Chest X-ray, AP view. Patient: 32 years old, sex M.
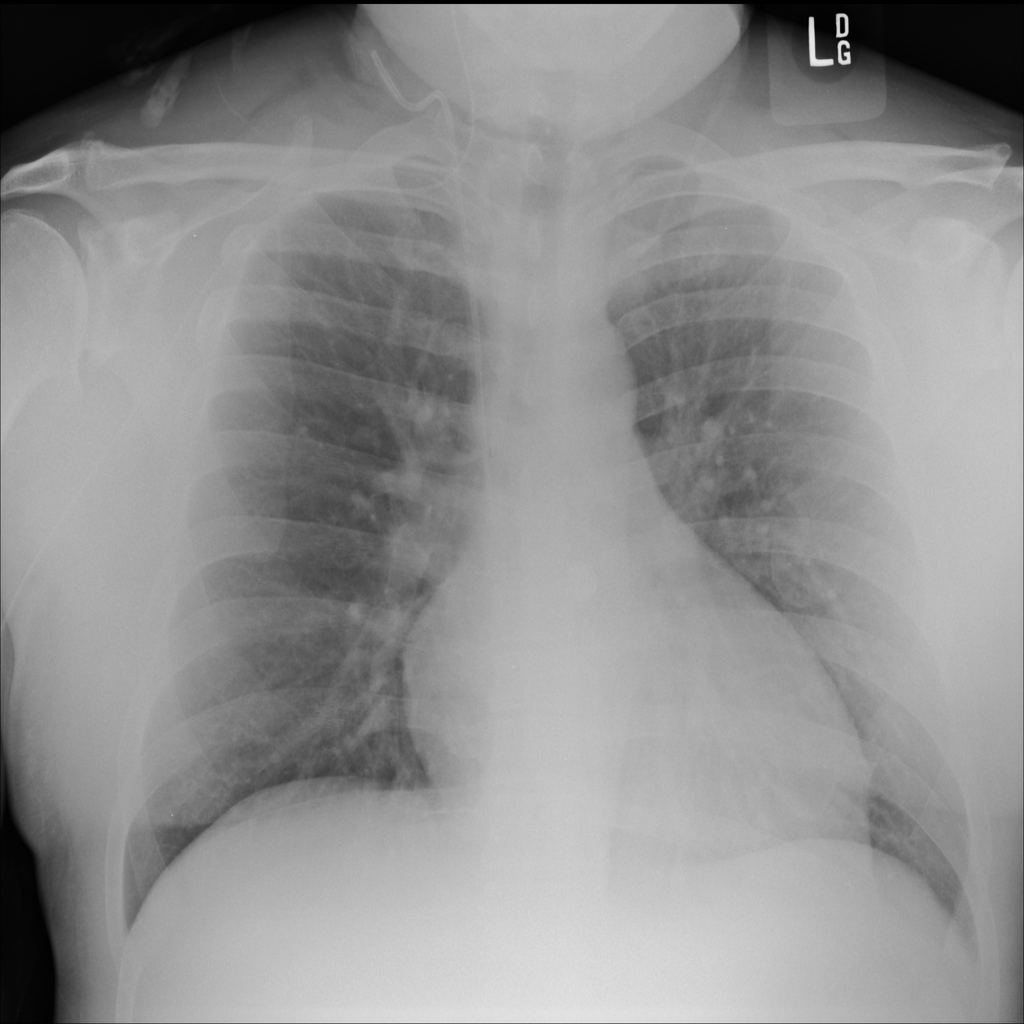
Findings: No Finding